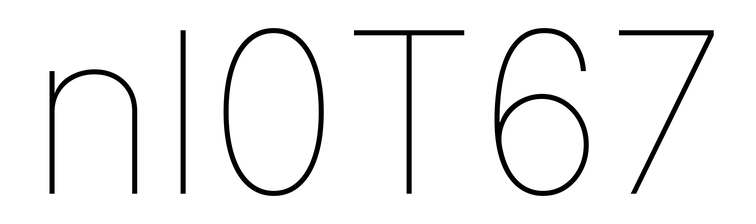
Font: Inter_Thin